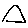
Label: triangle